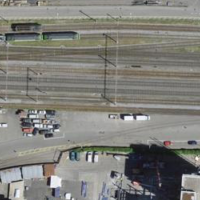
EUNIS habitat code: 57
Species observed at this site:
Campanula rapunculoides